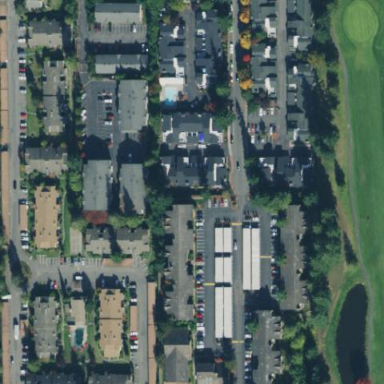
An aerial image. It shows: Residential area with apartments.